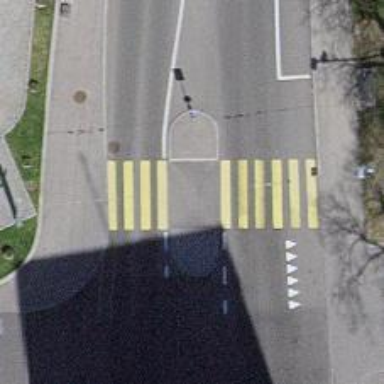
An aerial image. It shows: Marked zebra crossing with island in the middle.